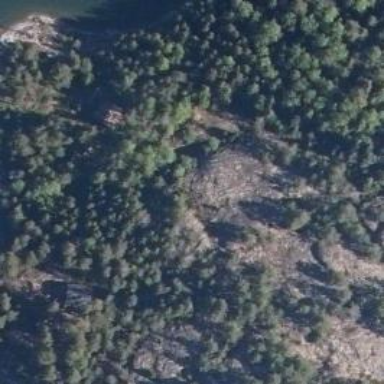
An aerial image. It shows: Natural cliff.